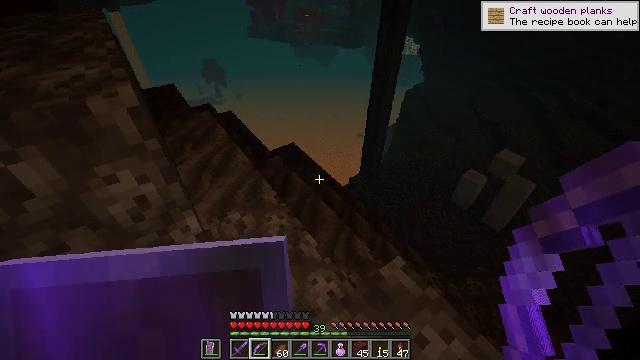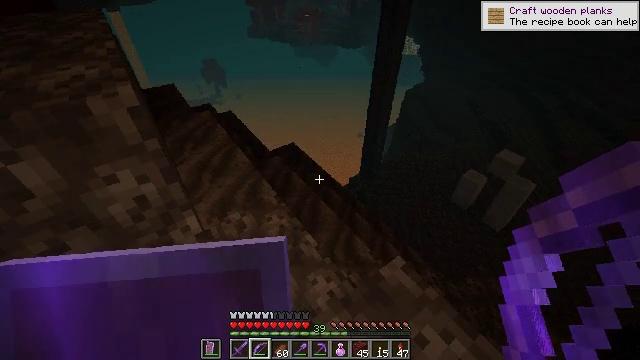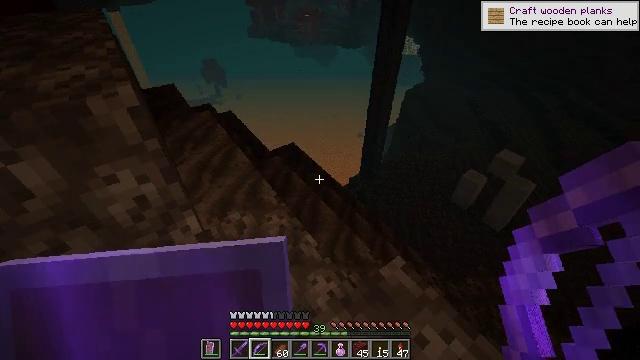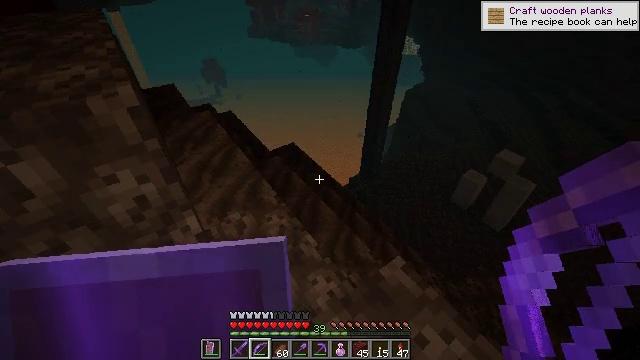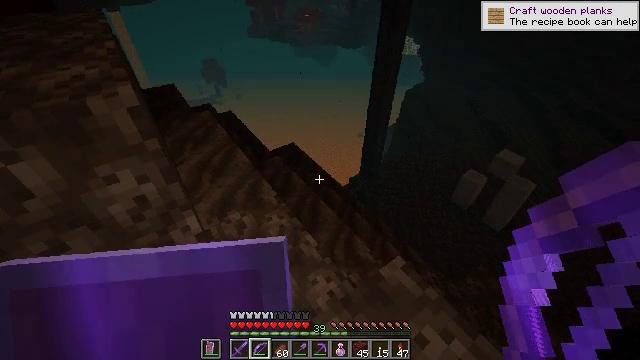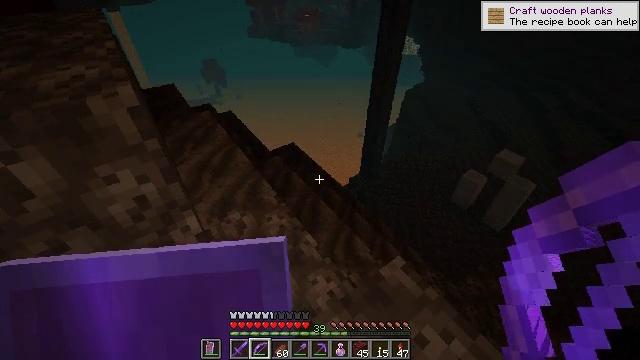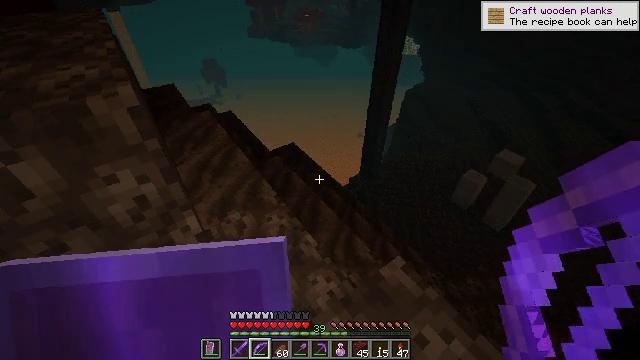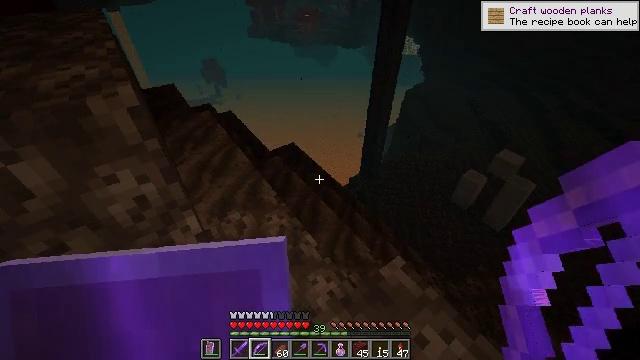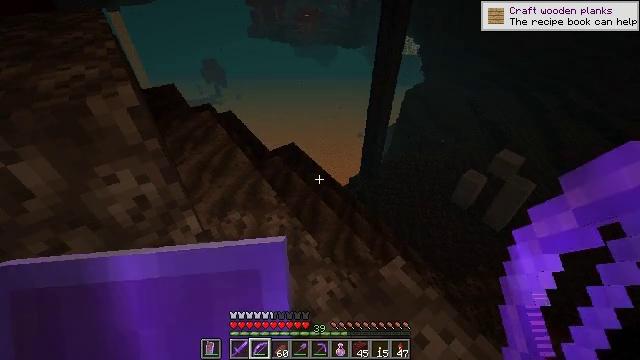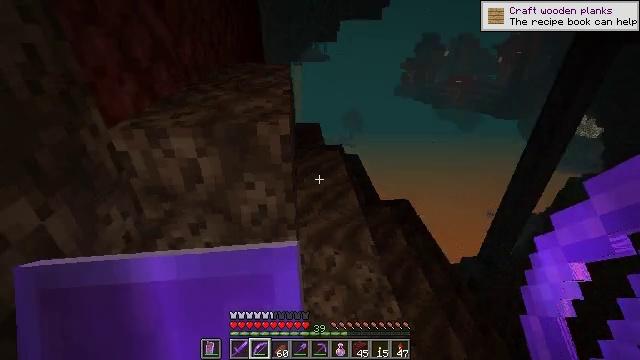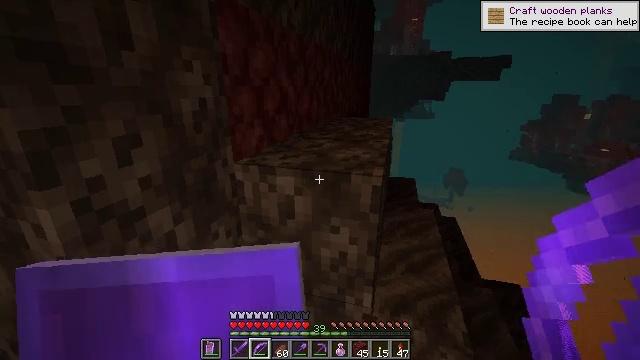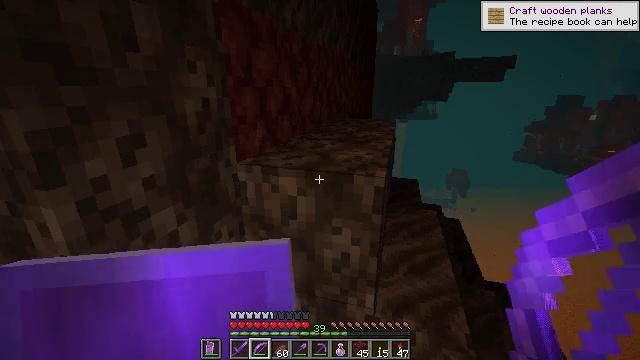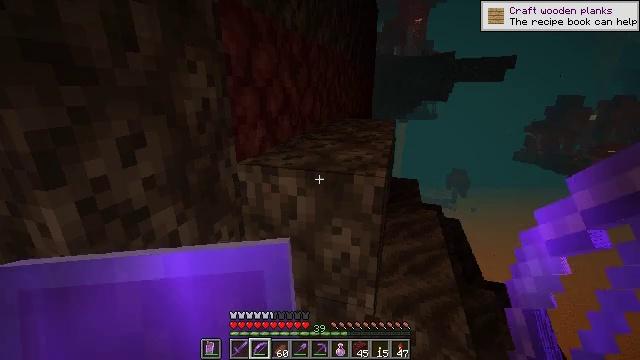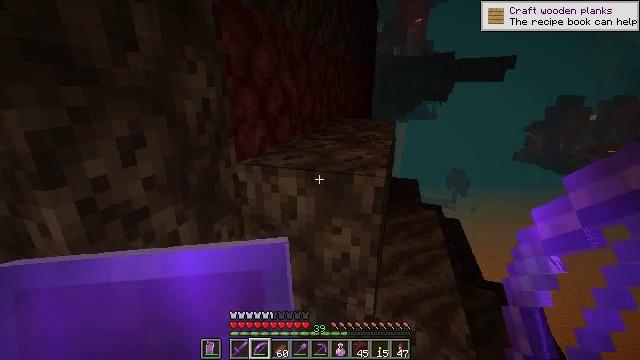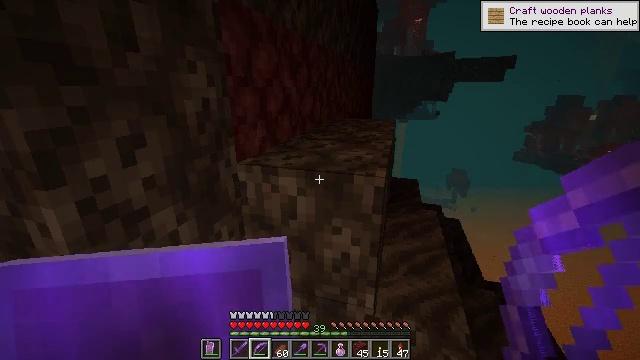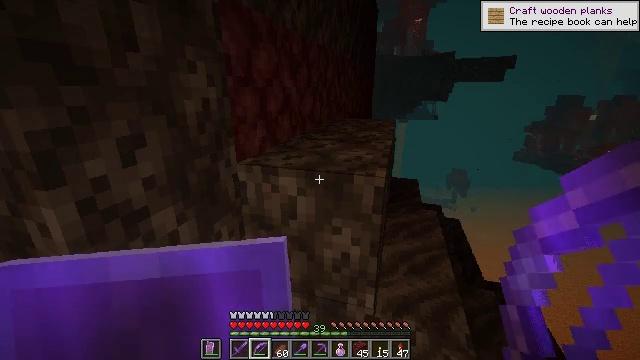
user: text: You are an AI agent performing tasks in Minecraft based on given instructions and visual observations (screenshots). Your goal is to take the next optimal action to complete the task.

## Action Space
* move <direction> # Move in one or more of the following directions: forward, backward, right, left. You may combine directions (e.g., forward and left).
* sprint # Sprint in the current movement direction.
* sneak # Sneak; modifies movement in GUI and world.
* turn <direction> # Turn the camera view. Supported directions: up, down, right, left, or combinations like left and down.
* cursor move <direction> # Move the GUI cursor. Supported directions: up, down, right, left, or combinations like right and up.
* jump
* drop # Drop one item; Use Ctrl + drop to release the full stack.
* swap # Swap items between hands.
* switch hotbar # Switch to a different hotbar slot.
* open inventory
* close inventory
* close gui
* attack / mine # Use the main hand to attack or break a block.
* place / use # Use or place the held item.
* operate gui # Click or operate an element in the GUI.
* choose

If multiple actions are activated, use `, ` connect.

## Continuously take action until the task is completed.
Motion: motion action
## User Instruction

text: Break soul sand to slow down mobs.
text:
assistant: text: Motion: no_op
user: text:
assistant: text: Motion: no_op
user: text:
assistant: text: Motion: no_op
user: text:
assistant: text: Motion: no_op
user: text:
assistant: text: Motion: no_op
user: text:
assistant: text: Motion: no_op
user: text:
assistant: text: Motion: no_op
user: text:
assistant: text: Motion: no_op
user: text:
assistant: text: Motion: turn left and up
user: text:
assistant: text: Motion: turn left and up
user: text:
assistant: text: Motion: no_op
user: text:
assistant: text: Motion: no_op
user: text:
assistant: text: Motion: no_op
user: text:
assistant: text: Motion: no_op
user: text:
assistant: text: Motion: no_op
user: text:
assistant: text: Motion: no_op
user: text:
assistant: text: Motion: no_op
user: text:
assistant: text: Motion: no_op
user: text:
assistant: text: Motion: no_op
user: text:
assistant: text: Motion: no_op
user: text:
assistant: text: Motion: no_op
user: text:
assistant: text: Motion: no_op
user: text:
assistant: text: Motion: no_op
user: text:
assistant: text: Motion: no_op
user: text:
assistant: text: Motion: sneak
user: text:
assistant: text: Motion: sneak
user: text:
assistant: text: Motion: sneak
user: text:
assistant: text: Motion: sneak, turn left and up
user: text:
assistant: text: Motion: sneak, turn left and up
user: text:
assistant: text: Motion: sneak